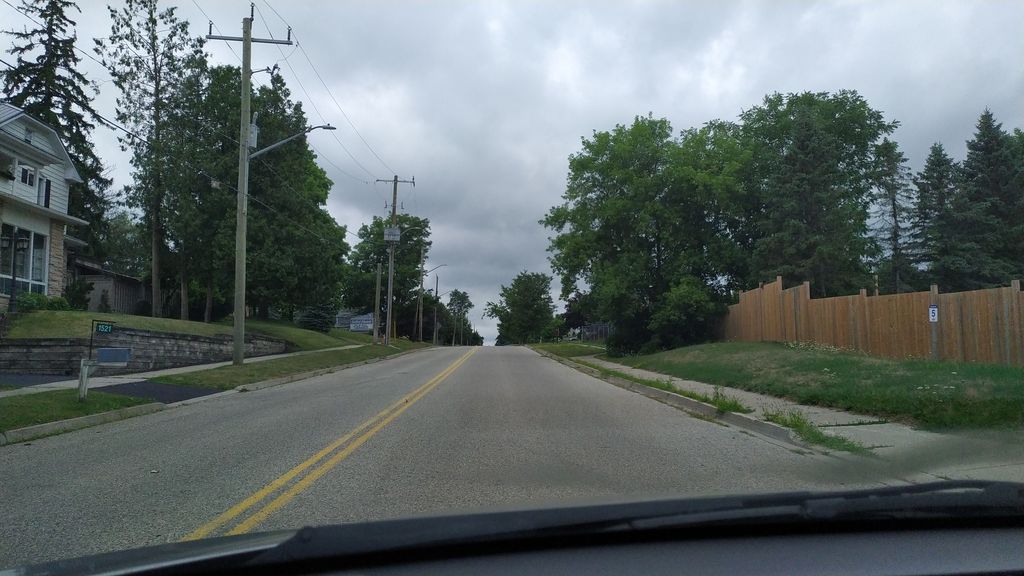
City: kitchener-waterloo